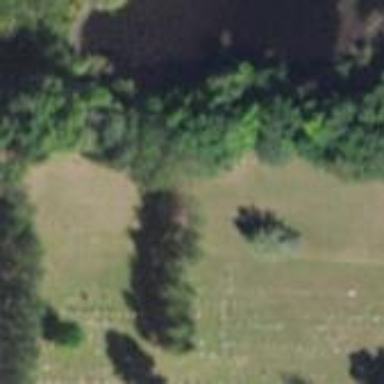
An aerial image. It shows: Cemetery.